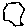
Label: hexagon